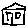
Label: house